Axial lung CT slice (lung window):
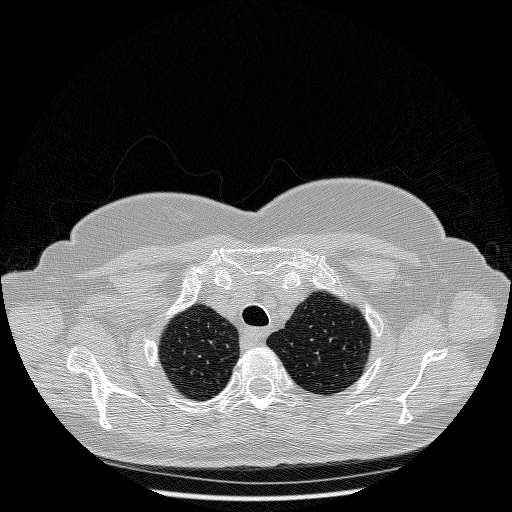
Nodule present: no